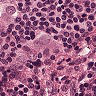
Metastatic tissue present: yes